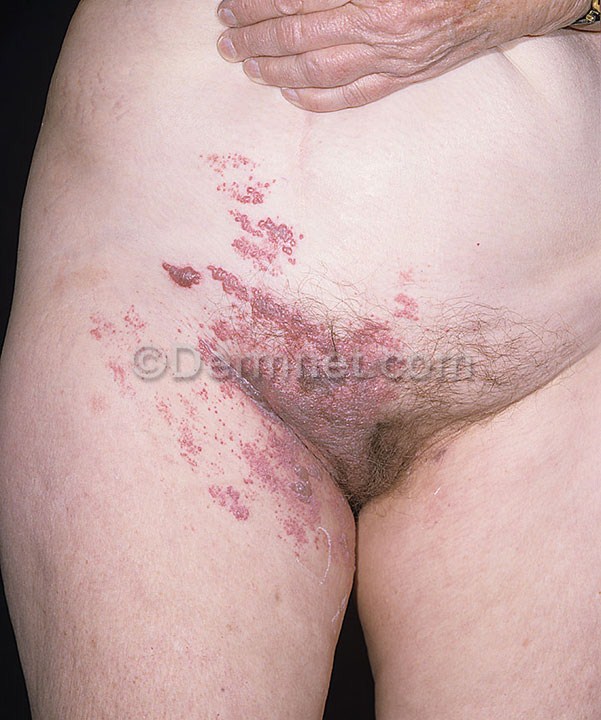
Disease: Warts Molluscum and other Viral Infections